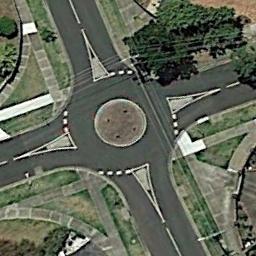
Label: roundabout